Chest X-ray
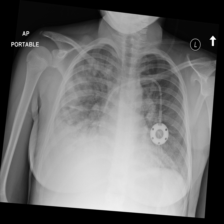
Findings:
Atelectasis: negative
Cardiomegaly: negative
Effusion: negative
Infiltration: positive
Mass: negative
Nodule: positive
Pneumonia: negative
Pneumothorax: negative
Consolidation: positive
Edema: negative
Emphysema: negative
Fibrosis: negative
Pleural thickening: positive
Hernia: negative